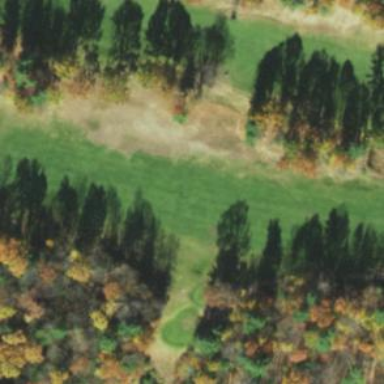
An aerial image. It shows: Grassy area designated as golf fairway.